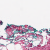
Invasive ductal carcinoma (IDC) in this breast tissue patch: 0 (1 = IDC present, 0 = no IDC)